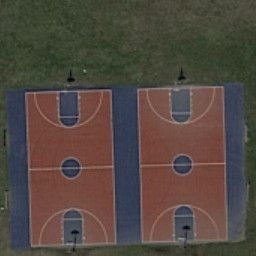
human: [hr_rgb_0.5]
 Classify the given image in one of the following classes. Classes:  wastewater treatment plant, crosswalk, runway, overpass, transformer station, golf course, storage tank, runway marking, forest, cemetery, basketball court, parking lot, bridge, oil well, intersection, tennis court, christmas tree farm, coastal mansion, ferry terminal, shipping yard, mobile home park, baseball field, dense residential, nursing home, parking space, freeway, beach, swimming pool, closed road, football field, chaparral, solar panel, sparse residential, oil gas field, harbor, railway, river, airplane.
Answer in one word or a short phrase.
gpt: basketball court